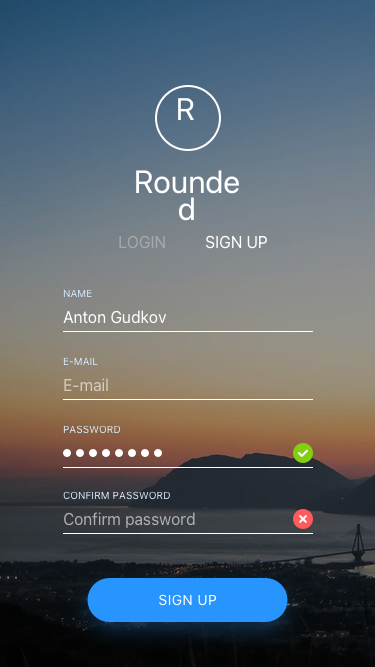
Text in this UI design:
Sign up
Login